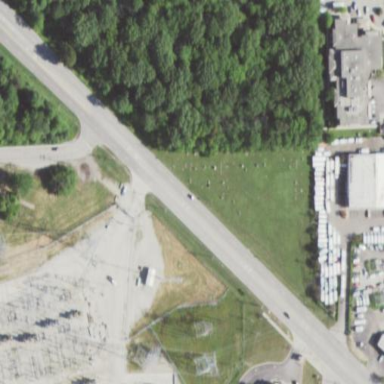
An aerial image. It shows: Cemetery.